Interaction volume radius: 10 \u00c5
Interaction volume height: 35 \u00c5
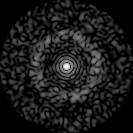
Disorder parameter: 0.8316